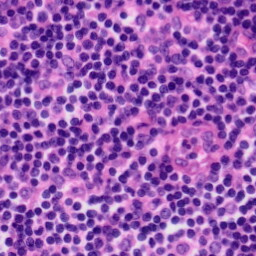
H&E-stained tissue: Tonsil